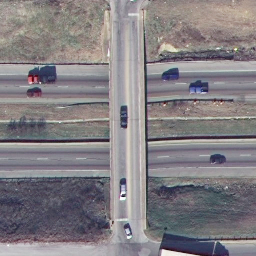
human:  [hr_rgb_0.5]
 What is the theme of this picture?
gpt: overpass

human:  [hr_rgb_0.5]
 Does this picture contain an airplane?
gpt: no

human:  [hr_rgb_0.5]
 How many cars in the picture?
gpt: eight

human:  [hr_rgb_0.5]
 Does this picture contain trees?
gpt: yes

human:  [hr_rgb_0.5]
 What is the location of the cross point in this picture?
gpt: center